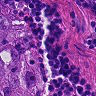
Metastatic tissue present: yes